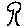
Label: tree